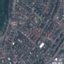
Label: Residential